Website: macys
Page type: billing-address
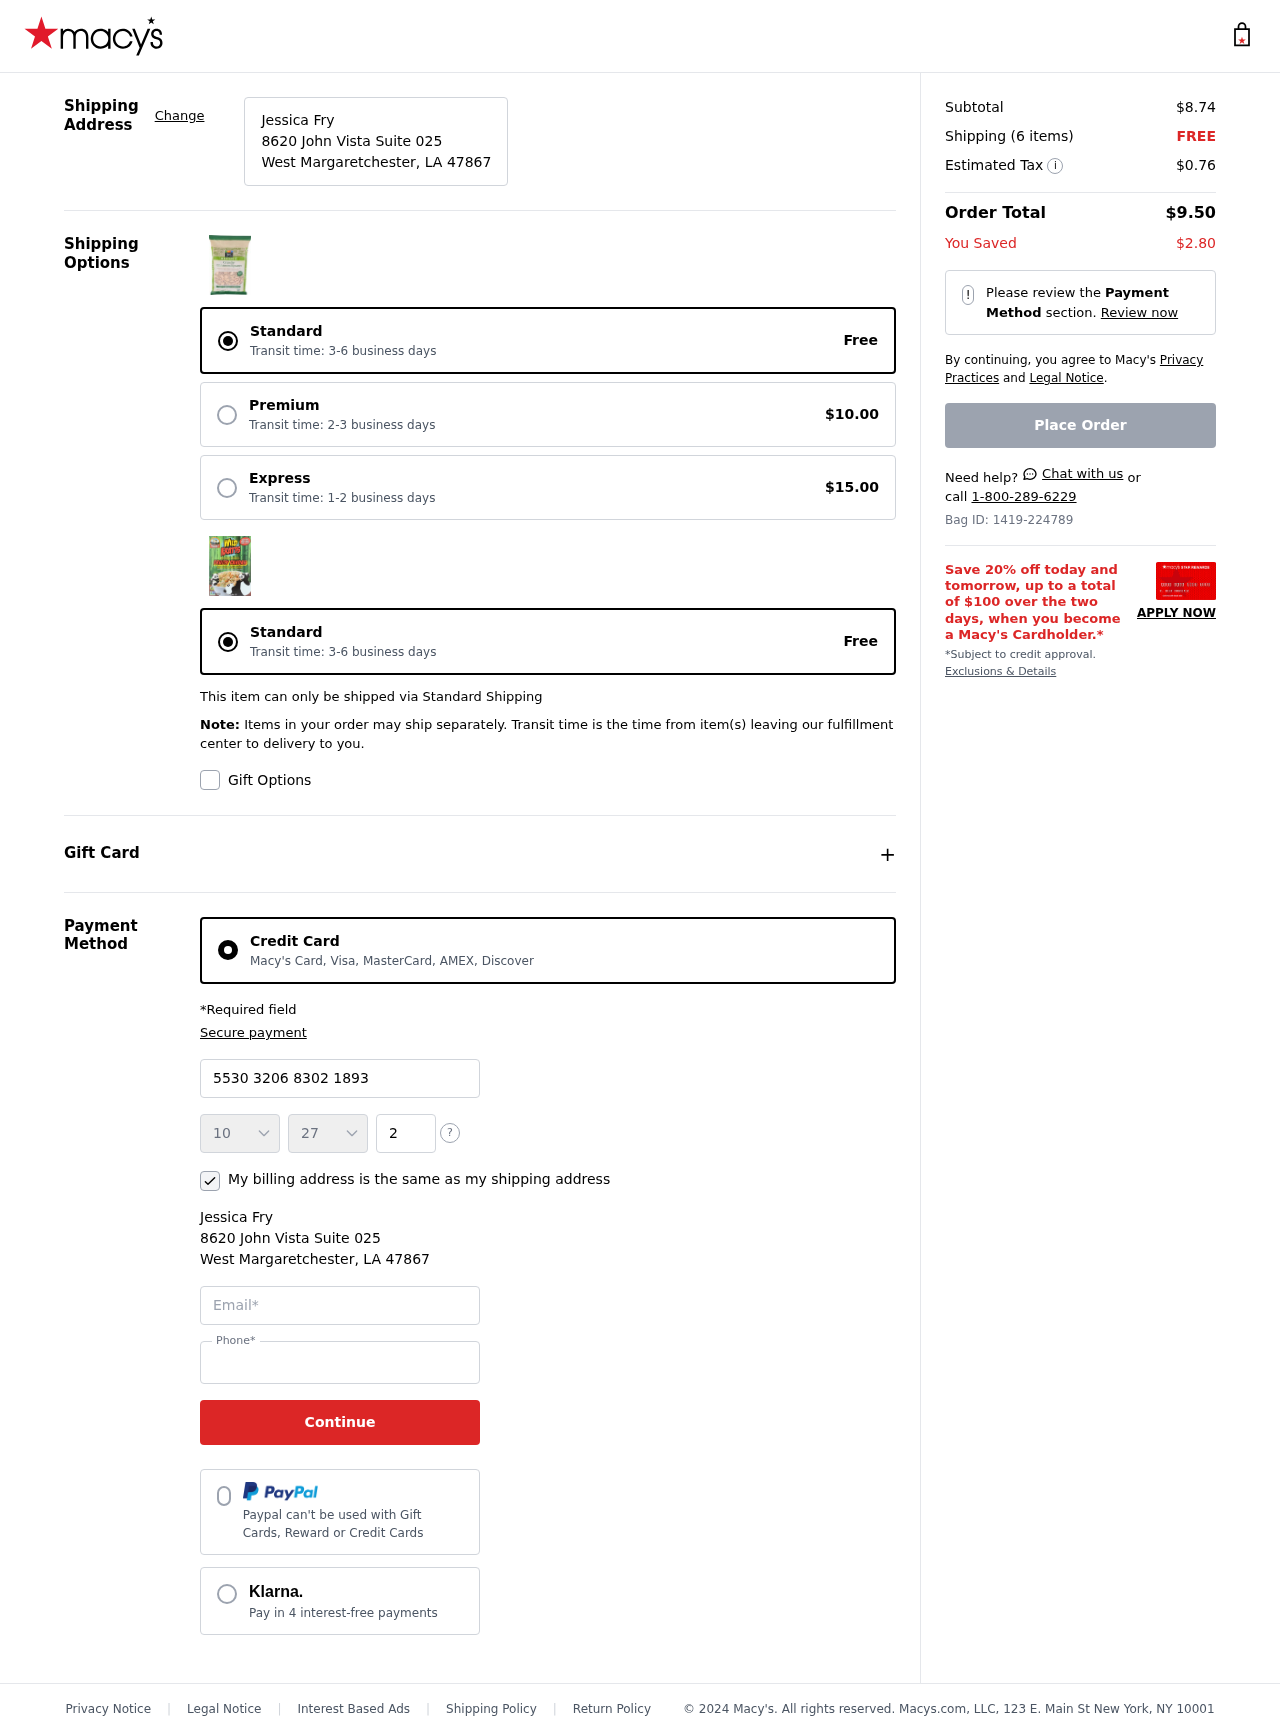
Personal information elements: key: PII_CARD_CVV
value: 260
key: PII_CARD_EXPIRY_MONTH
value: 10
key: PII_CARD_EXPIRY_YEAR
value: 27
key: PII_CARD_NUMBER
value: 5530 3206 8302 1893
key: PII_CITY_STATE_ZIP
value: West Margaretchester, LA 47867
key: PII_EMAIL
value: jessicafry@gmail.com
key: PII_FULLNAME
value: Jessica Fry
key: PII_PHONE
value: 5744510479
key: PII_STREET
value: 8620 John Vista Suite 025
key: PII_FULLNAME2
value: Jessica Fry
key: PII_STREET2
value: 8620 John Vista Suite 025
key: PII_CITY_STATE_ZIP2
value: West Margaretchester, LA 47867
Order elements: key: ORDER_SUBTOTAL
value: $8.74
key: ORDER_NUM_ITEMS
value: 6
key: ORDER_SHIPPING_COST
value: FREE
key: ORDER_TAX
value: $0.76
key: ORDER_TOTAL
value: $9.50
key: ORDER_SAVINGS
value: $2.80
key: ORDER_ID
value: Bag ID: 1419-224789